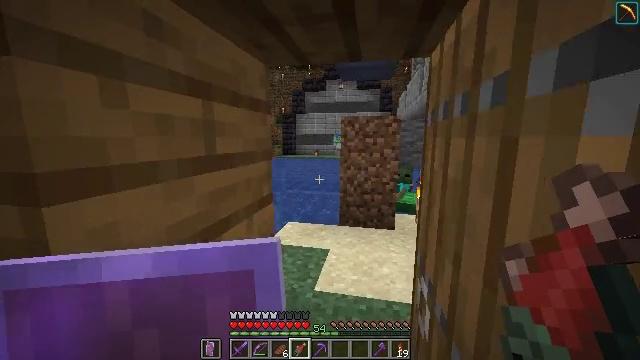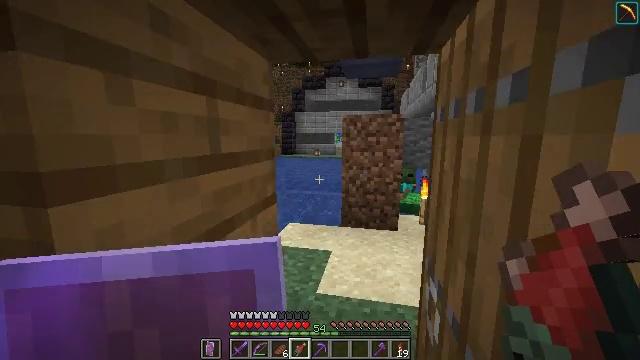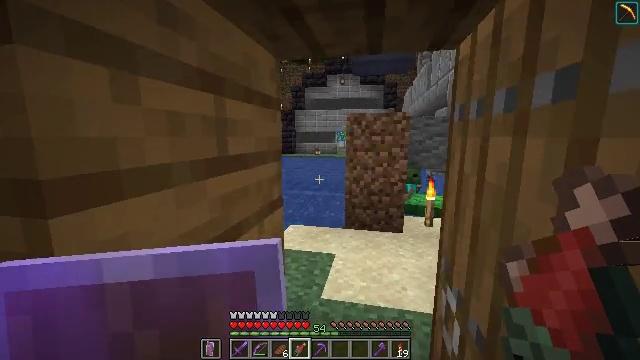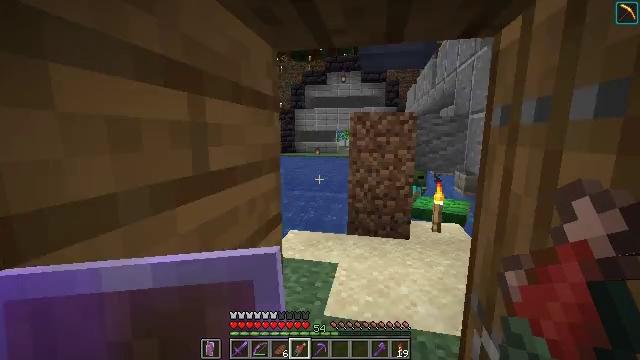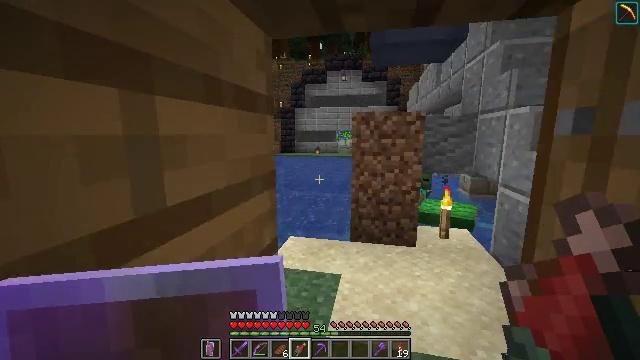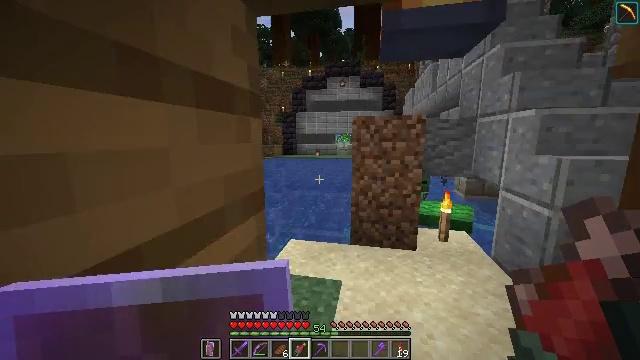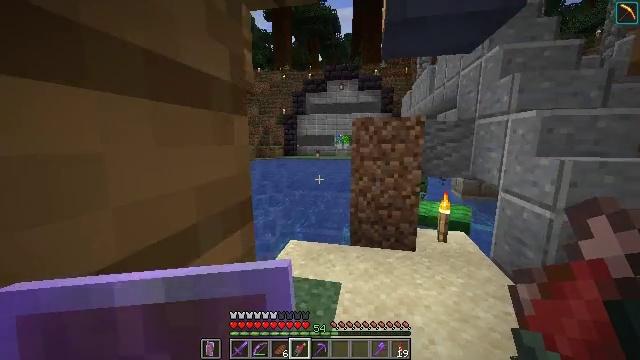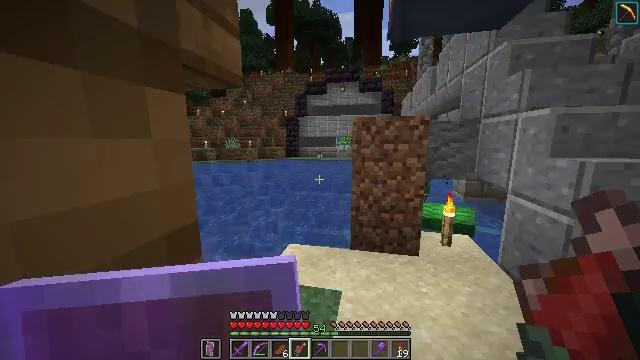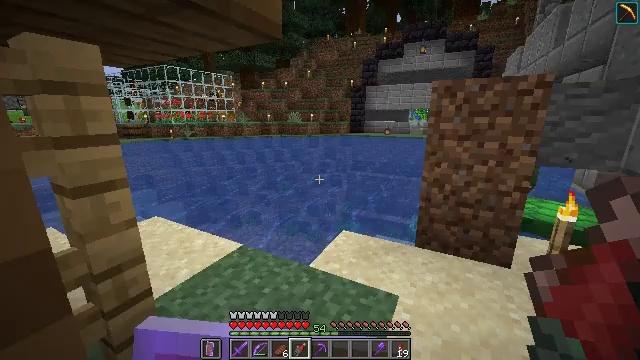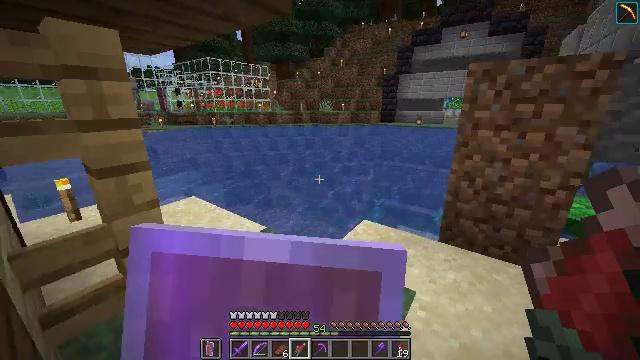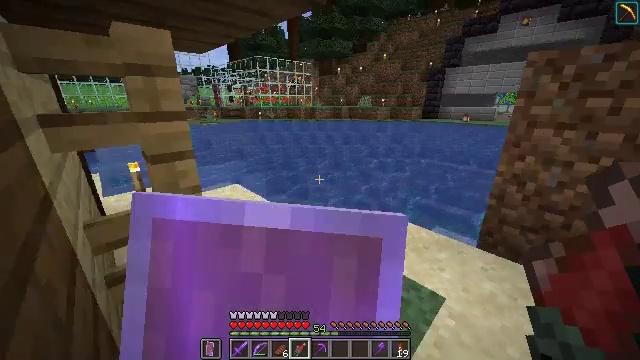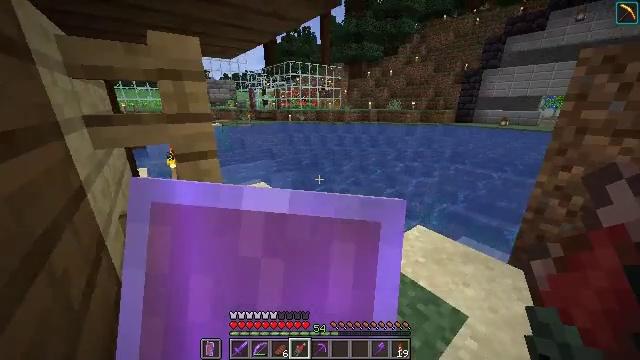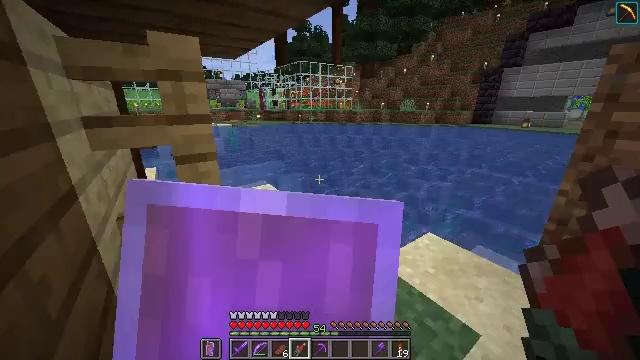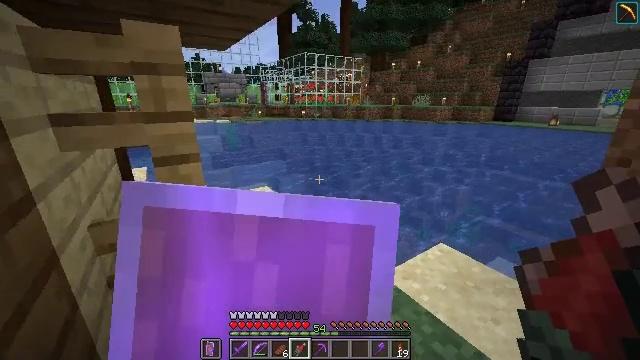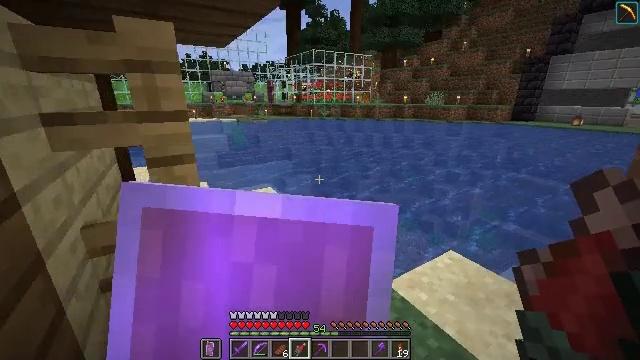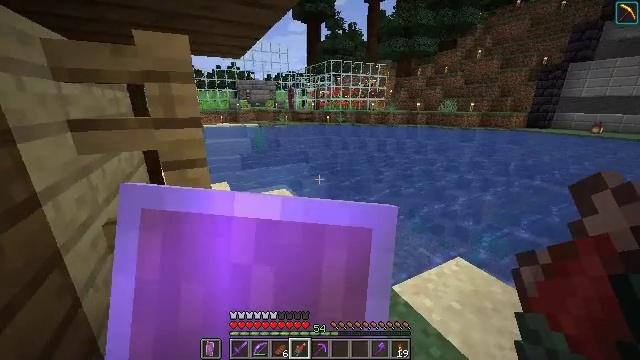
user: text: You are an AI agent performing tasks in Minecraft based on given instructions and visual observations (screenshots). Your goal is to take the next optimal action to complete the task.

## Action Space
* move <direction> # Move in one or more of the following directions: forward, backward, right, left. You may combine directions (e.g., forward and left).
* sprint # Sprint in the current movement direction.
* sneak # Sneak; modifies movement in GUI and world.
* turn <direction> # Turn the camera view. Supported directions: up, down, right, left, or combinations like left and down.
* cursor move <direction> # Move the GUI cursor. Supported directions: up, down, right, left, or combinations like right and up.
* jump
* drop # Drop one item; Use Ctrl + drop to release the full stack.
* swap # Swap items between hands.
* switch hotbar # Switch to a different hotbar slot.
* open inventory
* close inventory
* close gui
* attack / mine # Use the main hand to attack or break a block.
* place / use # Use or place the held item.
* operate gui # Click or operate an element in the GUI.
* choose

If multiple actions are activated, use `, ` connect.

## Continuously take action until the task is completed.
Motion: motion action
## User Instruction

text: Left click to mine the brown shulker box.
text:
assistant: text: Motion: move forward, sprint
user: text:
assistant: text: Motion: move forward, sprint
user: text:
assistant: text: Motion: move forward, sprint
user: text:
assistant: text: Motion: move forward, sprint
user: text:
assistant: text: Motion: move forward, sprint
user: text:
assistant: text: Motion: move forward, sprint
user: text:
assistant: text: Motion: move forward, sprint
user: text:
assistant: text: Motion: move forward and move right, sprint, turn left and down, use / place
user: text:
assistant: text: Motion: move forward and move right, sprint, turn left and down, use / place
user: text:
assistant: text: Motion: move forward and move right, sprint, turn left and down, use / place
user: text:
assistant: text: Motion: move forward and move right, sprint, turn left, use / place
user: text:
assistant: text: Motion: move forward and move right, sprint, turn left, use / place
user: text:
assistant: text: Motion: move forward and move right, sprint, turn left, use / place
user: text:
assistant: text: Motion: move forward and move right, sprint, turn left, use / place
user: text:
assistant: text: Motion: move forward and move right, sprint, turn left, use / place
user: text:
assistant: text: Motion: move forward and move right, sprint, turn left, use / place
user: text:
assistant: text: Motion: move forward, sprint, use / place
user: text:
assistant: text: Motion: move forward, sprint
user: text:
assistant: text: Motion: move forward, sprint
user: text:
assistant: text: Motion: move forward, sprint
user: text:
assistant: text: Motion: move forward, sprint
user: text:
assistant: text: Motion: move forward, sprint
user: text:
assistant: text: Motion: move forward, sprint, turn left
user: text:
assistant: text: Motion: move forward, sprint, turn left and up
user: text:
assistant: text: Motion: move forward, sprint, turn left and up
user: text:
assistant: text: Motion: move forward, sprint, turn left and up
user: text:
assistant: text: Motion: move forward, sprint, turn left
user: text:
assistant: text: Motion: move forward, sprint, turn left
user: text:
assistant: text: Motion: move forward, sprint, turn left and up
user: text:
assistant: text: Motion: move forward, sprint, turn left and up